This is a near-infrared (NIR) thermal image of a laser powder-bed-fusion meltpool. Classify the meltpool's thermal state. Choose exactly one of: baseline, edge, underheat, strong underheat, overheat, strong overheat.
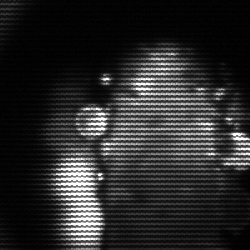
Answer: strong underheat